Question: This question is being re-phrased because some questions simply need to be re-written
How does one override the widths of these p tags? The content is spilling outside the bounds of my window, and that is unacceptable. I can not edit the html (generated by SharePoint), only overpower it with CSS. :
'''
<div class="ms-rteElement-photodivright" style="width:475px">
<p class="ms-rteStyle-photoCredit">this text spills over my desired width</p>
<p class="ms-rteStyle-photocaption">This text spills over my desired width</p>
</div>
'''
This is what I've got:
'''
div#wrapper
{
margin:0 auto !important;
width:%f !important;
background:green;
float:left !important;
position: relative !important;
}
body
{
background:darkgreen !important;
}
.clear
{
clear:both !important;
}
img
{max-width:%f !important;
height:auto;
}
div [class]
{
p: width:%f !important;
float:clear !important;
}
.override div.ms-rteElement-photodivright
{
max-width:%f
!important;
margin:auto;
}
.override p.ms-rteStyle-photocaption
{
max-width:%f !important;
margin:auto;
}
'''
Here is a result: You see the differing shades of green? I want the content that is spilling into the dark shades of green to stay contained in the green (my wrapper)... The content that is spilling over are these P classes in the code above...

Thank you
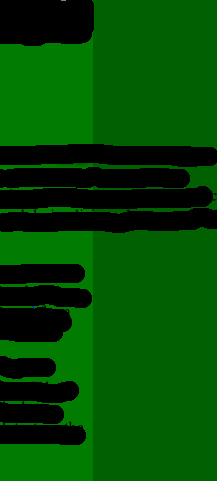
Answer: Wouldn't you know it, I answered my own question...
'''
.ms-rteElement-photodivright
{
max-width:%f
!important;
margin:auto;
}
.ms-rteStyle-photocaption
{
max-width:%f !important;
margin:auto;
}
'''